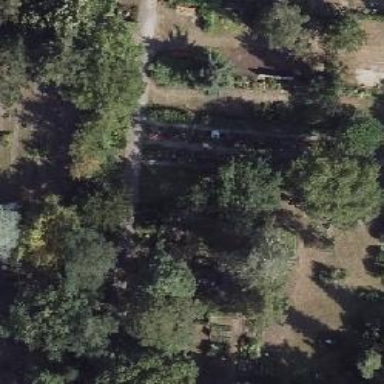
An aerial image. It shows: Historic tomb in cemetery.